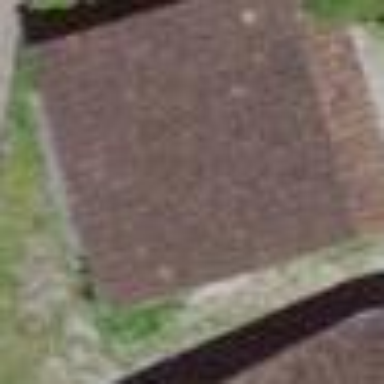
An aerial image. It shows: Barn.